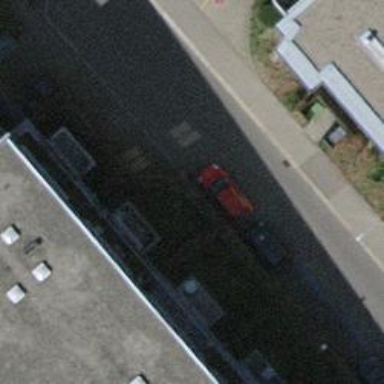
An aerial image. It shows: Parking lane area.